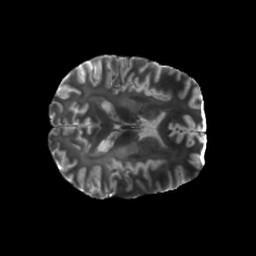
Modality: T2w
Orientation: axial
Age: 27
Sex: female
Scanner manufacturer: siemens
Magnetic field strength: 6.98 T
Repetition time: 7.08 s
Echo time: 0.0756 s